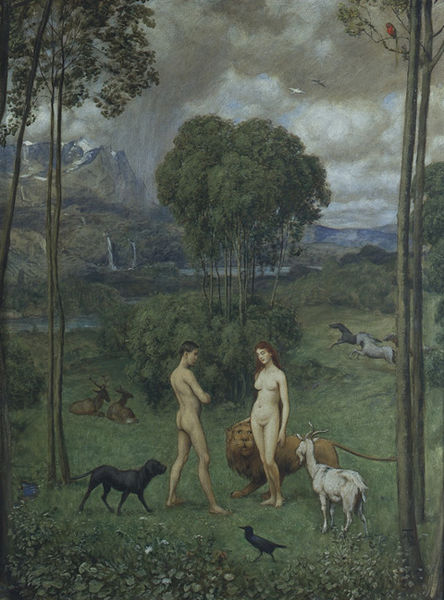
Titel: Im Paradies
Künstler: Hans Thoma
Standort: Karlsruhe
Institution: Staatliche Kunsthalle Karlsruhe
Schlagwörter: akt, baum, berg, blau, blätter, gemälde, gewitter, himmel, laub, mann, nackt, vogel, wasser, wolken, akte, bäume, fluss, grün, landschaft, see, blumen, frau, grau, schwarz, weiss, gras, hund, park, rasen, rot, schnee, tier, tiere, wiese, wolke, hochformat, malerei, bibel, bach, hügel, kalt, natur, vögel, büsche, gebüsch, wiesen, paar, pflanzen, wald, wasserfall, pferd, pferde, garten, apfel, farbig, düster, man, zwei, berge, gebirge, farbe, idylle, sturm, unwetter, wild, erotik, regen, harmonie, adam, eva, paradies, lamm, baumgruppe, hirsch, hirsche, reh, rehe, sündenfall, eden, löwe, hörner, rabe, sünde, zeige, ziegenbock, ziege, adam und eva, gebierge, friedlich, paradis, galoppieren, krähe, hirschkuh, rotkehlchen, erbsünde, bereg, böumen, sündenbock, rab, friedvoll, tiete, prärafaeliten, 1900, baum nackt, padam, ada, wassern, rabenvogel, paradies#